Question: >
<URL>
I am trying to change the input field when users changes the quantity of items in a text field. Here I am iterating through my list from my database. Now I have to make an invoice for customer.
In my code, if I am changing the quantity of a single item, then it is affecting all the other items in the list. I want to change only the specific items, where its quantity has been changed.
The code below is giving me an error. It is changing all the items value on single change of item quantity.
My code:
'''
<script type="text/javascript">
$(document).ready(function(){
$(function() {
$('input[name="quantity"]').change(function() {
var $tr = $(this).closest("tr");
var unitprice = $tr.find('input[name^="unitprice"]').val();
$tr.find('input[name^="price"]').val($(this).val() * unitprice);
});
var totalPrice = 0;
$('input[name="price"]').each(function(){
totalPrice += parseFloat(this.value);
$('[name=subtotal]').val(totalPrice);
});
});
});
</script>
..................
..................
<tr>
<td height="65%" valign="top" width="100%">
<table width="100%" height="100%" border="0" cellpadding="0" cellspacing="0">
<s:iterator value="#session.BOK" status="userStatus">
<tr style="height: 10px;">
<td width="65%" align="left"><s:property value="bookTitile"/></td>
<td width="10%" align="left"><s:textfield name="unitprice" value="%{price}" size="4"/></td>
<td width="10%" align="center"><s:textfield name="quantity" value="1" size="2"/></td>
<td width="15%" align="center"><s:textfield name="price" value="%{price}" size="6"></s:textfield> </td>
</tr>
</s:iterator>
</table>
</td>
</tr>
<tr>
<td height="1%" valign="top" width="100%">
<table width="100%" height="100%" border="0" cellpadding="0" cellspacing="0">
<tr style="height: 10px;">
<td width="100%" align="right" colspan="5">
<s:textfield name="subtotal" size="5"> </s:textfield>
</td>
</tr>
</table>
</td>
</tr>
'''
The output looks like this image:

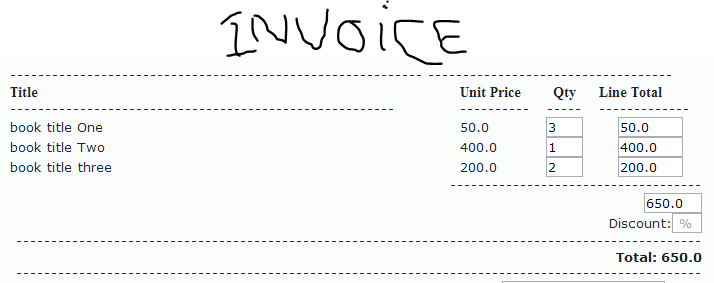
Answer: Try this instead
'''
<script type="text/javascript">
$(function() {
$('input[name="quantity"]').change(function() {
var $tr = $(this).closest("tr");
var unitprice = $tr.find('input[name^="unitprice"]').val();
$tr.find('input[name^="price"]').val($(this).val() * unitprice);
});
});
</script>
'''
This the function that will return the total caculated price. Use it as per need.
'''
function calculateBasket() {
var totalPrice = 0;
$('input[name="price"]').each(function(){
totalPrice += parseFloat(this.value);
});
return totalPrice;
}
'''